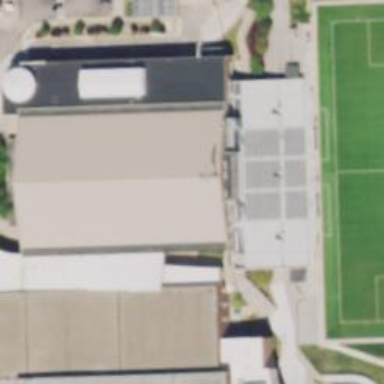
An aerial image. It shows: University campus with sports center. The sports center offers facilities for basketball and volleyball.